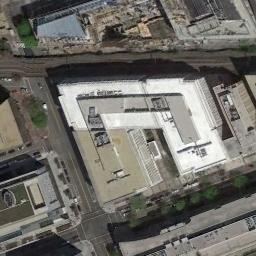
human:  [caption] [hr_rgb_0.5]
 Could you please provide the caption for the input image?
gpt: The commercial area is near many roads .

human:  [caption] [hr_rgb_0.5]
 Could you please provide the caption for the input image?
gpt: The building is in a square area .

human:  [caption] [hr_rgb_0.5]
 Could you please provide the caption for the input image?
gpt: A commercial area with some buildings is surrounded by some roads .

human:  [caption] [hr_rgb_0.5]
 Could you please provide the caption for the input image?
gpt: In a business district there are many tall buildings of different shapes and several roads and many trees .

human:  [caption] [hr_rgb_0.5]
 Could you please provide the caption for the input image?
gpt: A building with white roofs by the roadside on a commercial area .